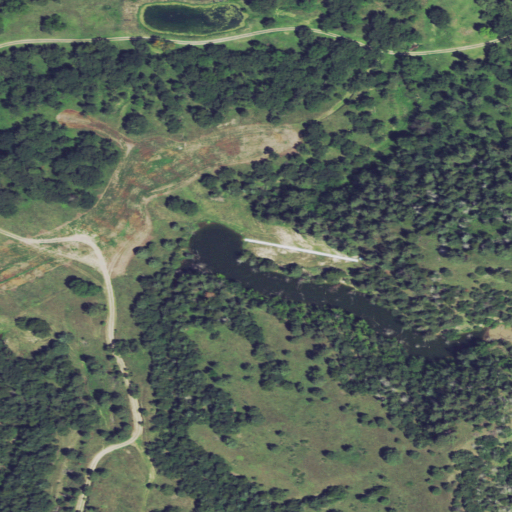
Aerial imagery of valley in Nebraska named Hurlbut Canyon containing evergreen forest, deciduous forest, pasture, grassland, and woody wetlands